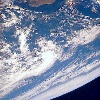
Label: cloud